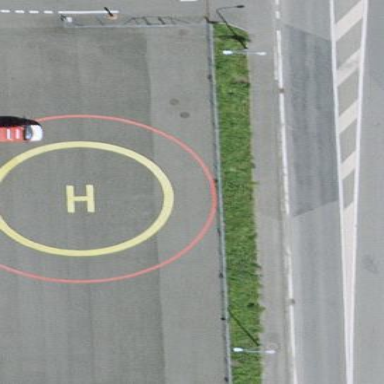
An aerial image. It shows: Asphalt helipad at airport.